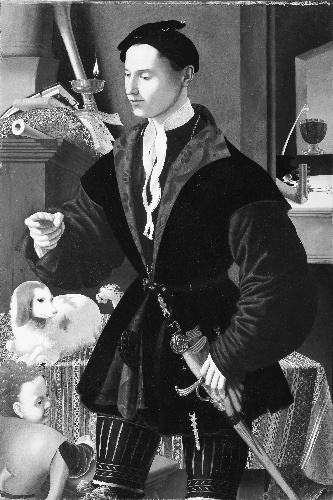
Title: Portrait of a Young Man
Artist: Bernardino Detti
Artist bio: Italian, Pistoia 1498–1571/72 Pistoia
Object type: Painting
Classification: Paintings
Medium: Oil on wood
Dimensions: 46 1/4 x 30 3/4 in. (117.5 x 78.1 cm)
Department: European Paintings
Credit line: Gift of Alice Borland Wilson, 1956
Accession year: 1956
Repository: Metropolitan Museum of Art, New York, NY
Tags: Swords|Men|Portraits|Dogs